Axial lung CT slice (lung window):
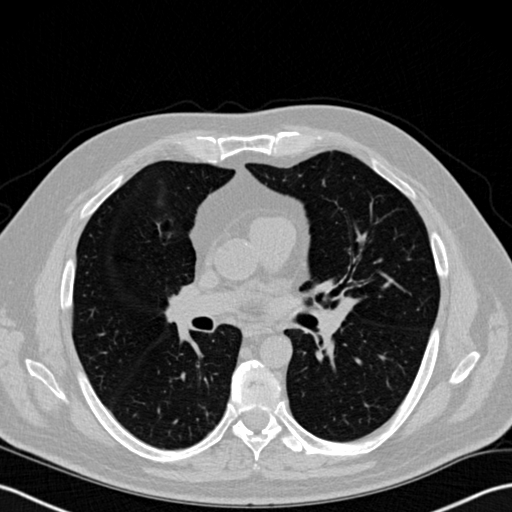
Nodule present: no